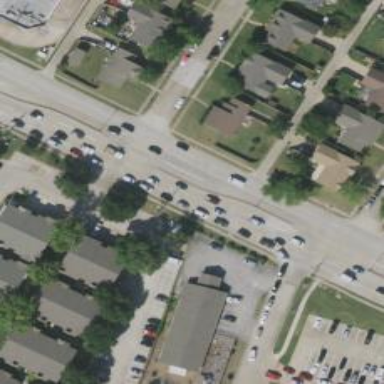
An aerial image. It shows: Secondary road with separate sidewalk.